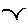
Label: bird